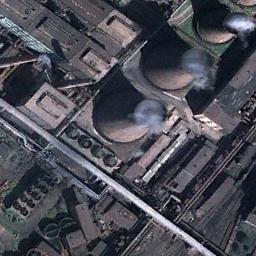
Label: thermal_power_station